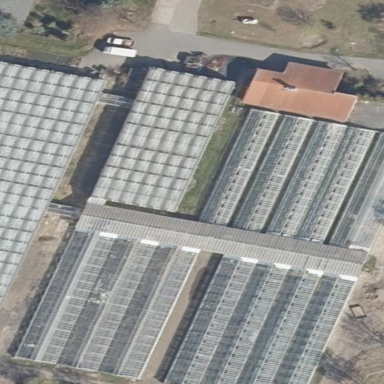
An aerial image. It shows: Area dedicated to greenhouse horticulture.